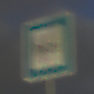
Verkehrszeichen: Polizei
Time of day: SunriseSunset
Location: Outdoor (Nature)
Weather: PartlyCloudy
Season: NotSpecified
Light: Natural